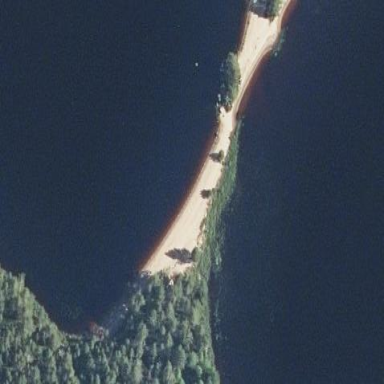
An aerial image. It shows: Beach area suitable for swimming.